Question: Count the number of objects in the diagram.
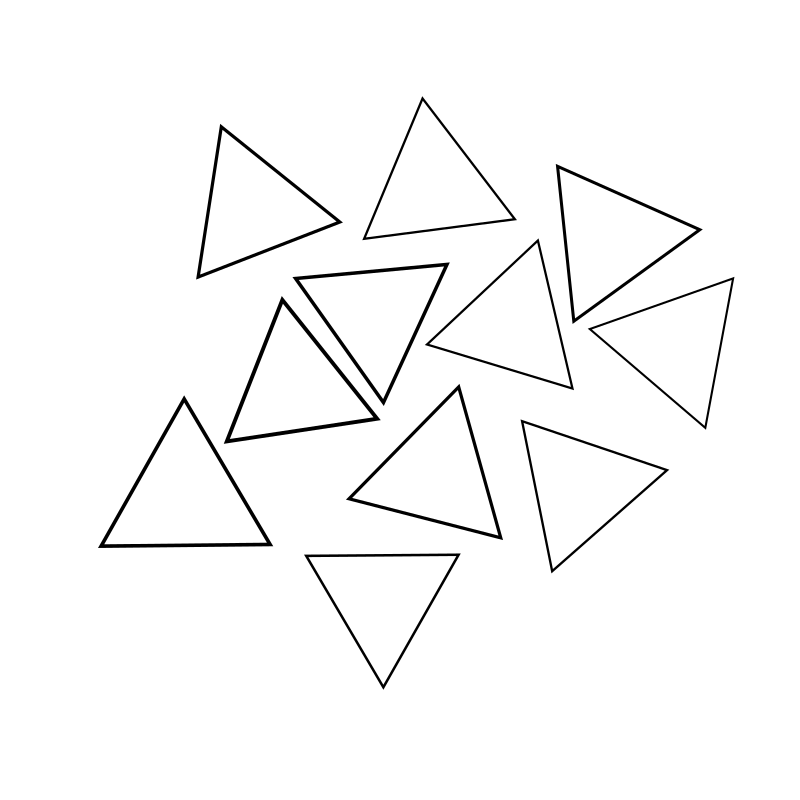
Answer: 11